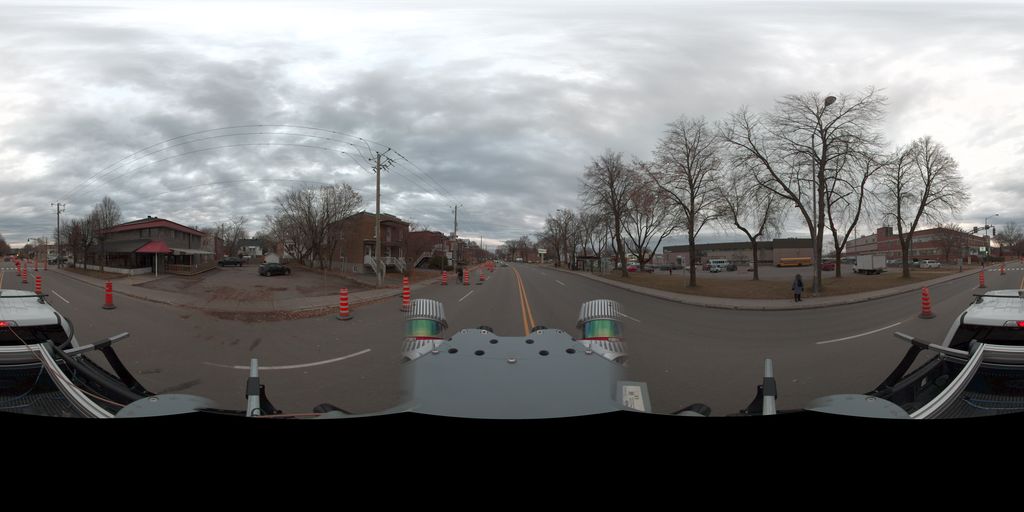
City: quebec_city